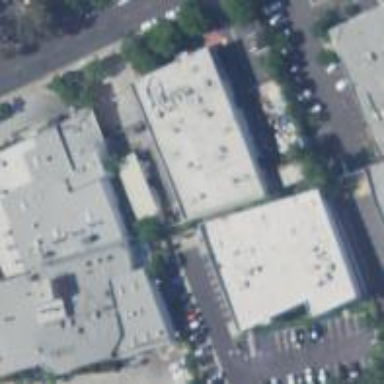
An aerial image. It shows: Commercial area.